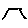
Label: hexagon